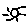
Label: sun